Question: I'm working on a project and compiling and running through my IDE works fine. All resources are found and it works properly. However, when I build my .jar it's able to find some resources but not all. My project structure looks like so:
'''
src
res
image.png
image1.png
about.html
tmp
somefilehere.txt
myFile.java
'''
When I run my jar file it's able to find the images and use them, however when I try to access the html file it won't open. Here's what the project structure for the jar;

I haven't messed around with jar files before so this may seem very obvious mistake I am making. Any help is appreciated thanks!
EDIT: Code that accesses the file which isn't being found,
'''
private void openURL(String url) {
try {
Runtime.getRuntime().exec("rundll32 url.dll,FileProtocolHandler " + url);
}
...catch exceptions...
}
'''
EDIT: Structure of the jar file looks like,
'''
META-INF
res
image.png
image1.png
about.html
tmp
somefile.txt
myclass.class
'''
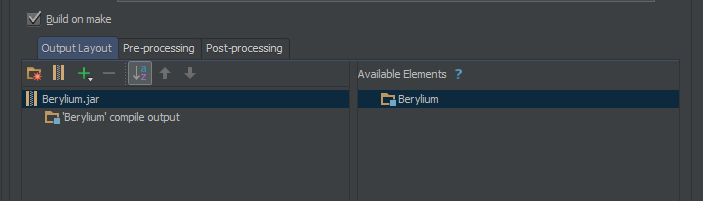
Answer: First of all make sure that you've all resources in project folder. While building jar, you need to attach working directory. Make sure that directory contain resources. I tried out it in netbeans & jar is working fine showing images. What I usually do... I select src folder as working project folder & that folder contain res folder for images. Try it. I hope it would help.